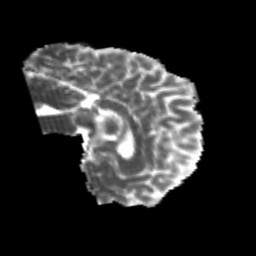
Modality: MD
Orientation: sagittal
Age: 23
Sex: male
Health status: healthy
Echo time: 0.074 s